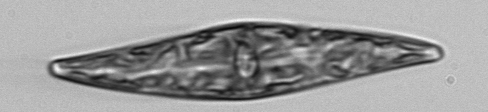
Label: Pleurosigma